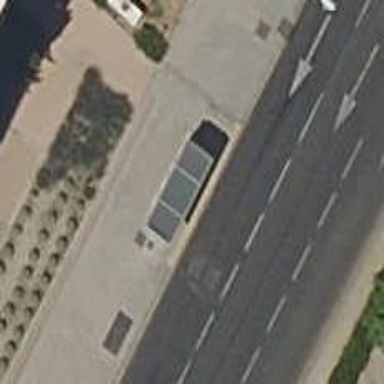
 serving as platform for public transportation."